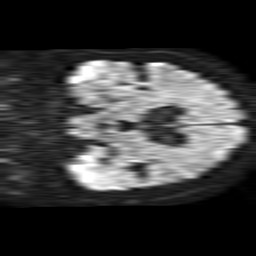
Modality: TRACE
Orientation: coronal
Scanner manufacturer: philips
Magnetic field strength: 1.5 T
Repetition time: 4.6 s
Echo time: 0.08528 s